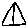
Label: triangle